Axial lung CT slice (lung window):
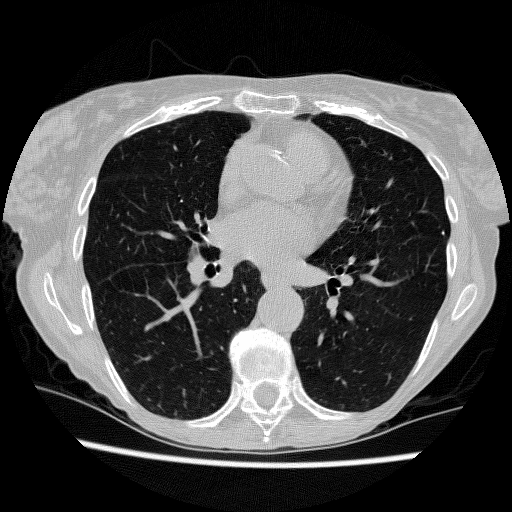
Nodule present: no